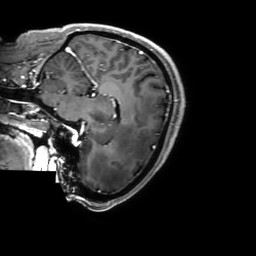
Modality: T1w
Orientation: sagittal
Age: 53
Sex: female
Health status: ill
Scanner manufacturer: philips
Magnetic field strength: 3 T
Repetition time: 0.008392 s
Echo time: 0.00409 s